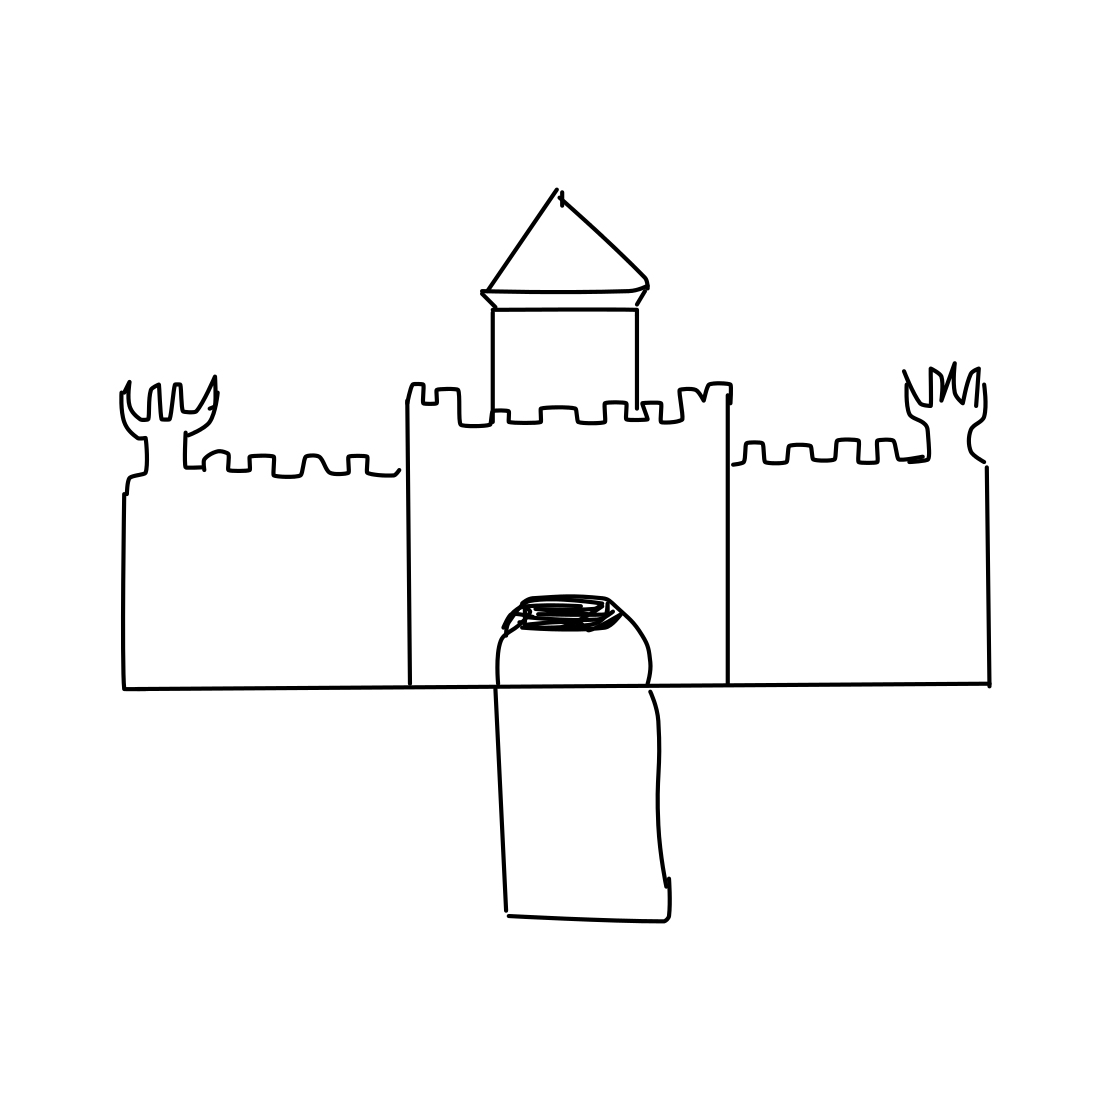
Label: castle